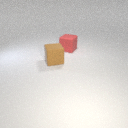
large red rubber cube behind large brown rubber cube